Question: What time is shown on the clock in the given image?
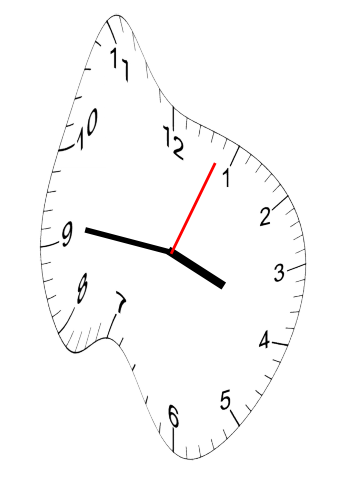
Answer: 03:46:04